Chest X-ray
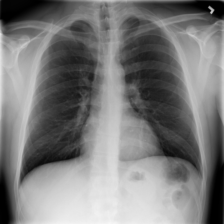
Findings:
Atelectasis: negative
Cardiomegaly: negative
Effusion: negative
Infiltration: negative
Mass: negative
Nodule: negative
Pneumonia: negative
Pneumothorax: negative
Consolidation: negative
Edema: negative
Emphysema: negative
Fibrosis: negative
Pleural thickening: negative
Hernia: negative